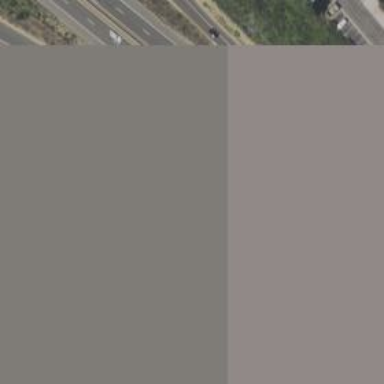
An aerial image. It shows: Asphalt trunk link highway that is part of motorroad.